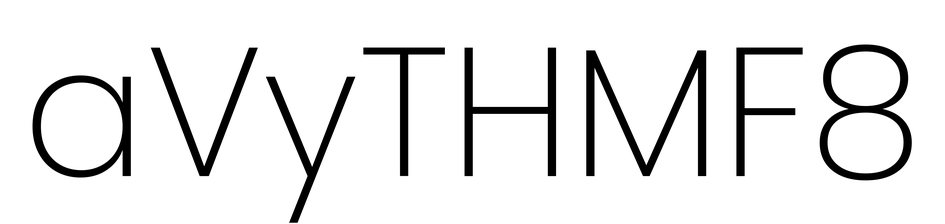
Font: Poppins-ExtraLight